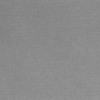
Label: dusty